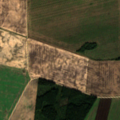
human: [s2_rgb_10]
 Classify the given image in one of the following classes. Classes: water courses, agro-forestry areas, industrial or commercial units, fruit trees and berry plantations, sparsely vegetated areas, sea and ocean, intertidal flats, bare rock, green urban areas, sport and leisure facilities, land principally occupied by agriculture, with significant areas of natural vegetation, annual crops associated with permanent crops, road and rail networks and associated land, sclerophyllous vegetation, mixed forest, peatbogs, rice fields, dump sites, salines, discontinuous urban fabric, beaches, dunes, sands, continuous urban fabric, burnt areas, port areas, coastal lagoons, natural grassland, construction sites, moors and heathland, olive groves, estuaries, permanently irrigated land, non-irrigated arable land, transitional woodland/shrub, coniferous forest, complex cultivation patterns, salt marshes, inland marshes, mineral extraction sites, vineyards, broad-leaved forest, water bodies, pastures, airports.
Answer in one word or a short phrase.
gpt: non-irrigated arable land, broad-leaved forest, mixed forest